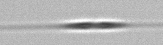
Label: Cylindrotheca